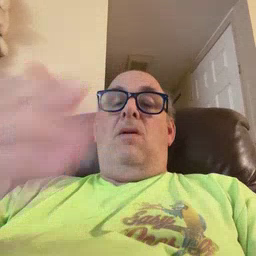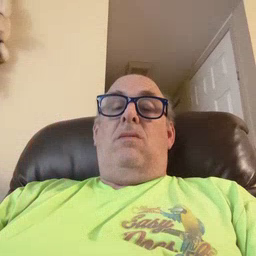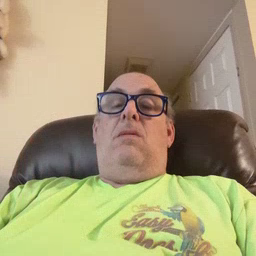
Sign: thankyou